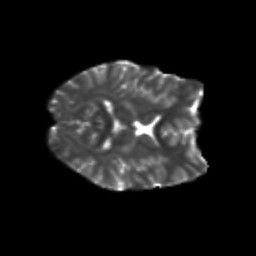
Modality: T2w
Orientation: axial
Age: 23
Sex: female
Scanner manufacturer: siemens
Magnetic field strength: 3 T
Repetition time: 3.5 s
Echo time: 0.113 s